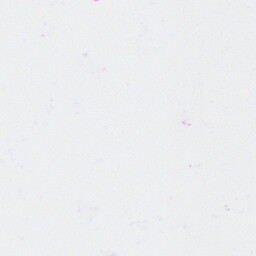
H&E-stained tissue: Breast